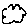
Label: cloud